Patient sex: M
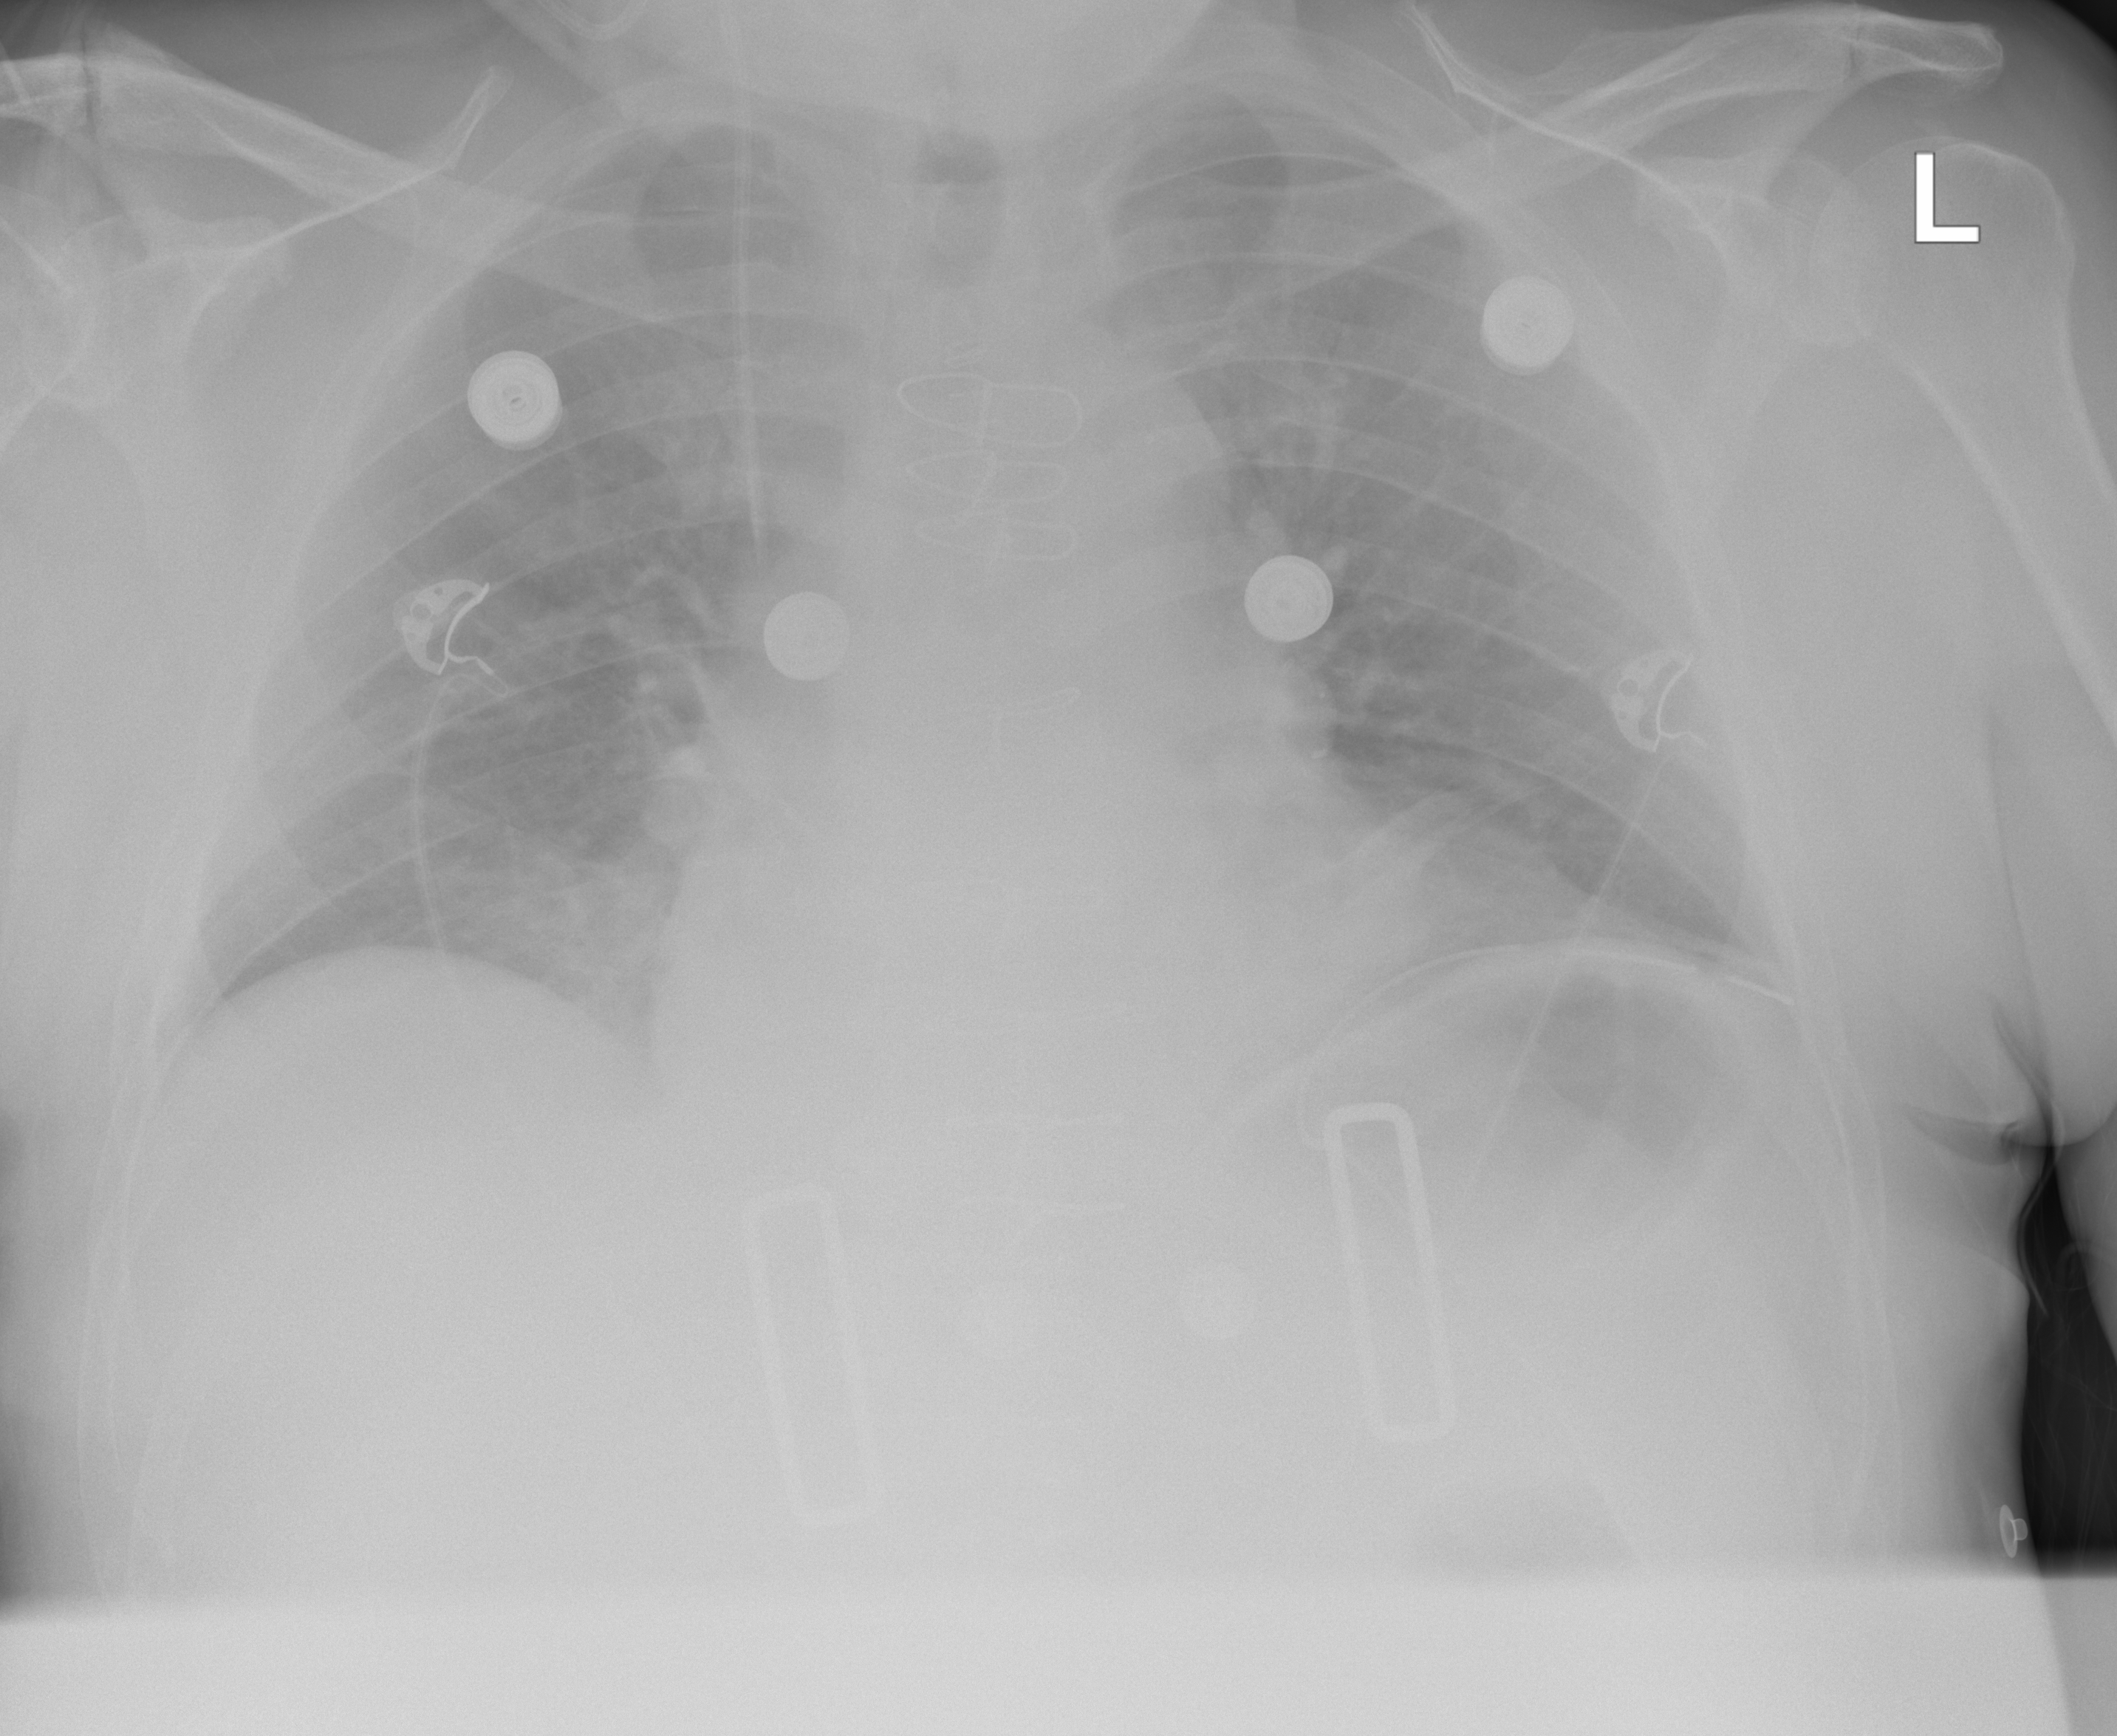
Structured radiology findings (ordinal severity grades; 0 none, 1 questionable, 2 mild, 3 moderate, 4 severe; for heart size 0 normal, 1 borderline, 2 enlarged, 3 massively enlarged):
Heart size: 0
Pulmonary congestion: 0
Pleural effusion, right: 0
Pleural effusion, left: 0
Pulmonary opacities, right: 0
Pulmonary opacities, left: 0
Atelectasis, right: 2
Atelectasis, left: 2